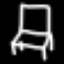
Label: chair